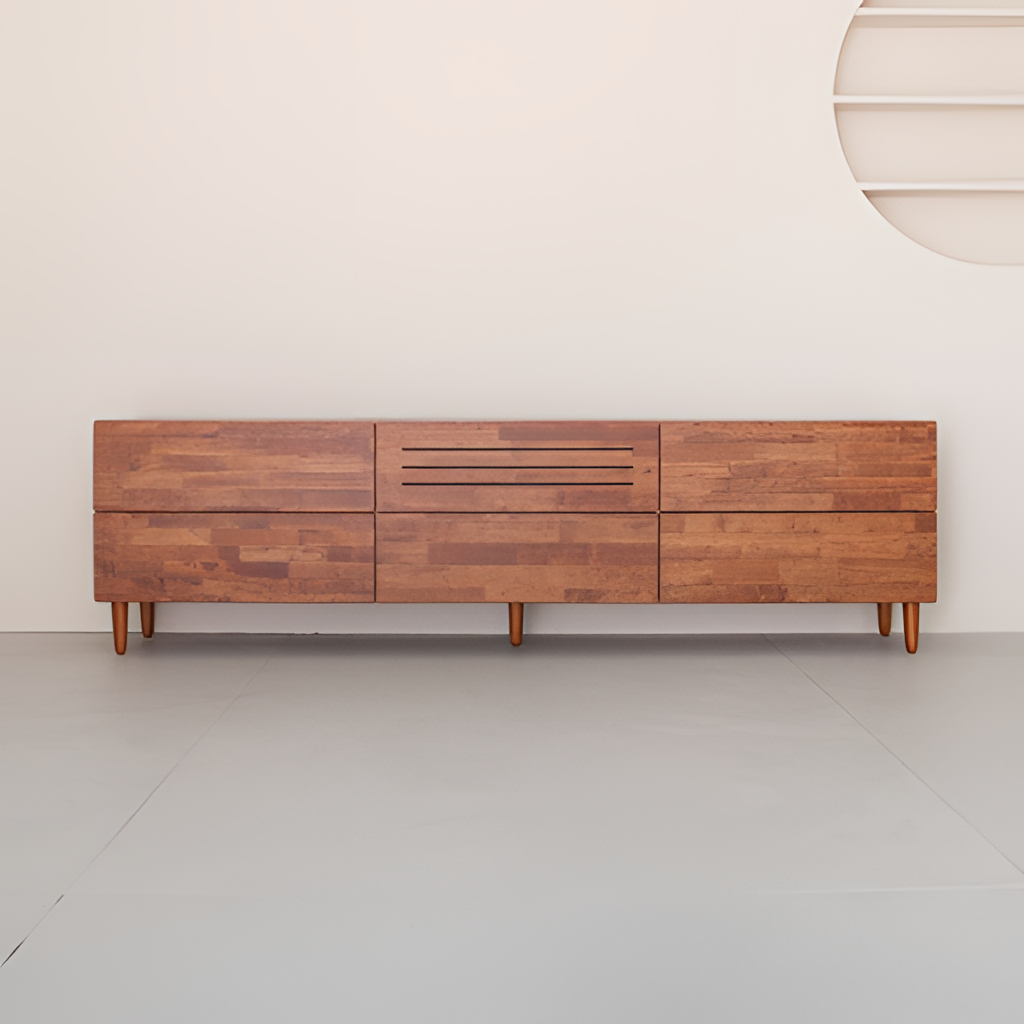
brown wood dresser, living room, paint wallpaper, with solid pattern, minimalist, tile flooring, with large square pattern